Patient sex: M
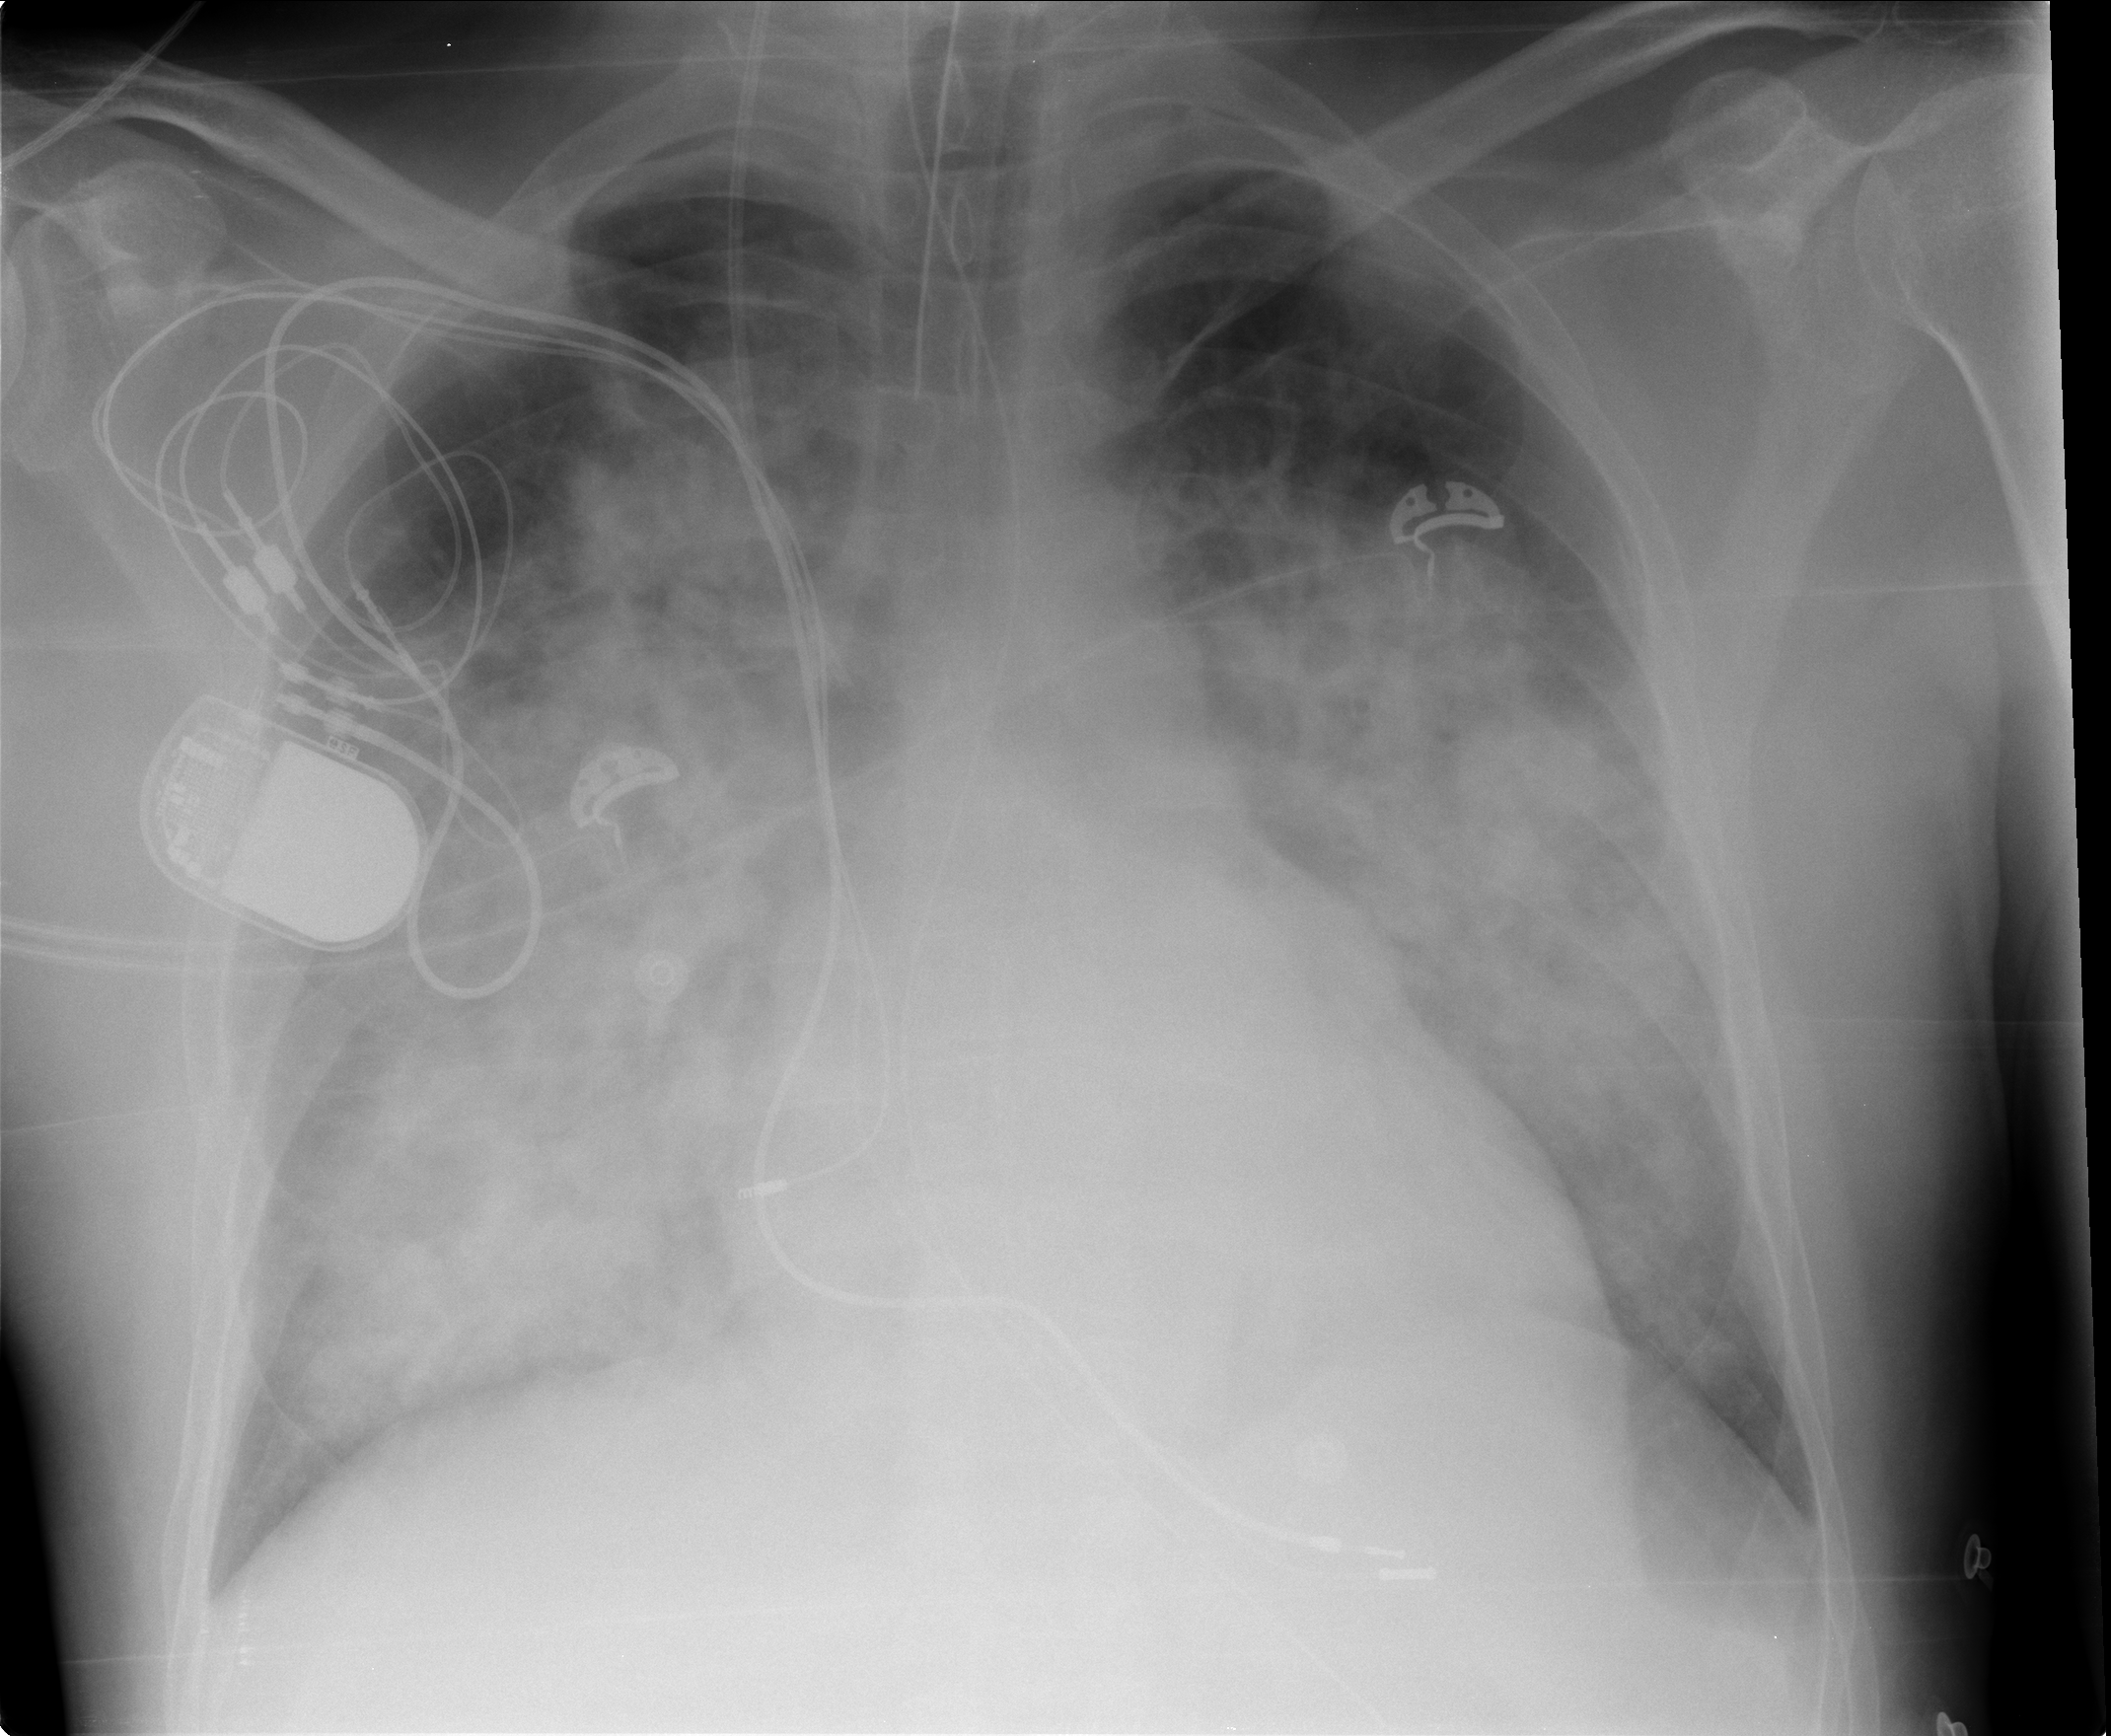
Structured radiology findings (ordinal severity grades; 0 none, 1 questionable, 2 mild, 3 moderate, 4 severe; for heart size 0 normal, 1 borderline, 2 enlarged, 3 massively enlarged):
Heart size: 1
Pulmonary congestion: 4
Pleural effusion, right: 0
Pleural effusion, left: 0
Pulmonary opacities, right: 4
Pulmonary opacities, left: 4
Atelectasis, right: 3
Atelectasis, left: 3